Current action and preconditions to check: trajectory_clear

Your task: For each precondition in the list above, predict whether it will hold at this action.

Consider the current scene as observed from the mobile robot's camera, and analyze the predicted future states of all dynamic agents (e.g., people, animals, vehicles, or any moving entities) within the NEXT SECOND.

IMPORTANT: Only answer "very likely" if you are absolutely certain—based on strong, clear evidence—that a dynamic agent will violate the precondition in the predicted future state. Do NOT answer "very likely" for unlikely, ambiguous, or low-probability risks.

Ask yourself for each precondition: Is there a high probability, with clear and convincing evidence, that the predicted future states of any dynamic agent will interfere with the predicted future state of the currently executing action within the NEXT SECOND, causing that precondition to fail?

Assess the risk level based on these predictions. Use "likely" or "very likely" if motions create a clear risk of interference.

Use "neutral" or "improbable" if agents are nearby but their predicted paths are clearly diverging or non-conflicting.

Failure Risk Categories: "very improbable", "improbable", "neutral", "likely", "very likely"

Answer Format: Output ONLY the probability_of_failure value from these categories: "very improbable", "improbable", "neutral", "likely", "very likely"

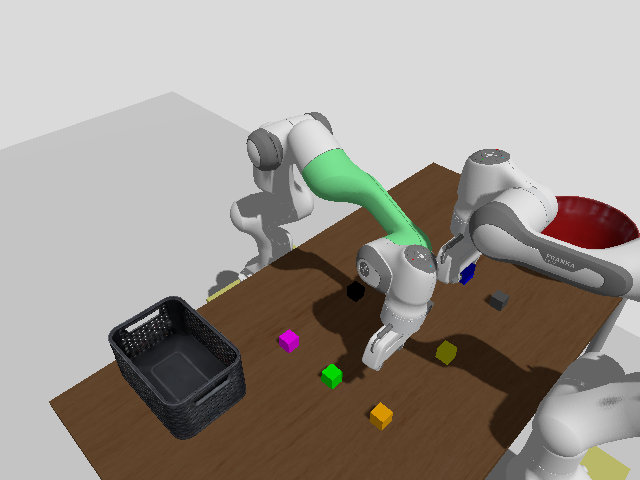

Answer: improbable